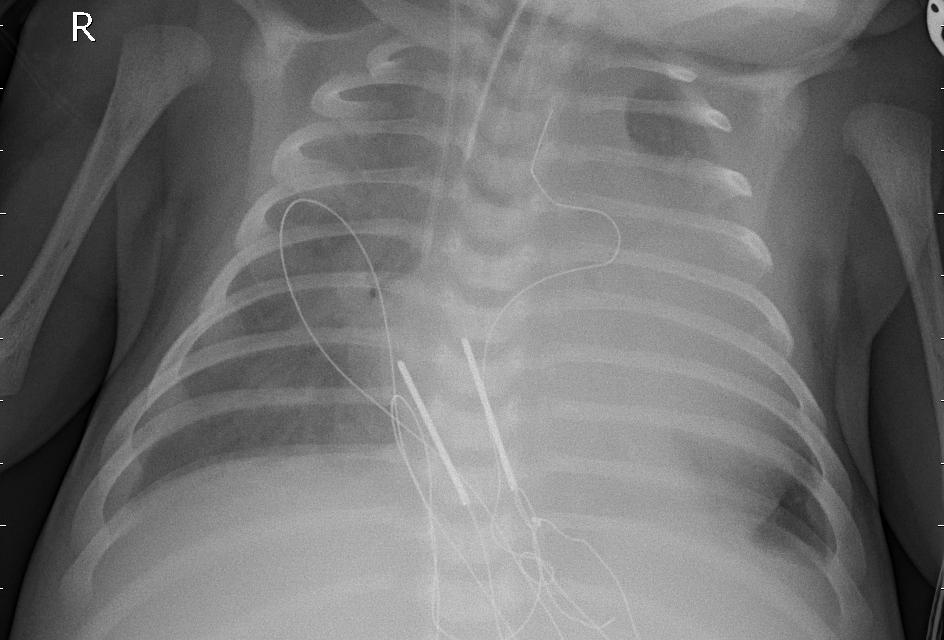
Diagnosis: PNEUMONIA